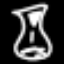
Label: hourglass